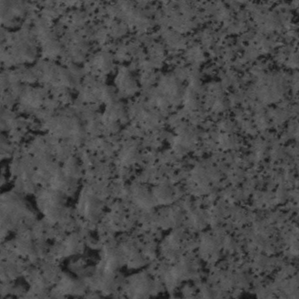
Label: frost